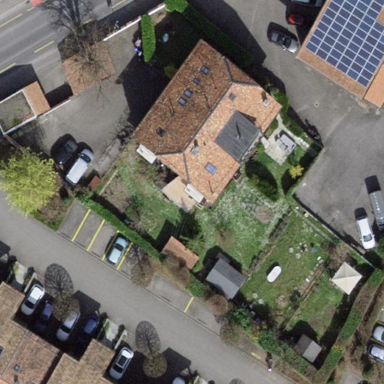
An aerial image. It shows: Garden enclosed by fence.